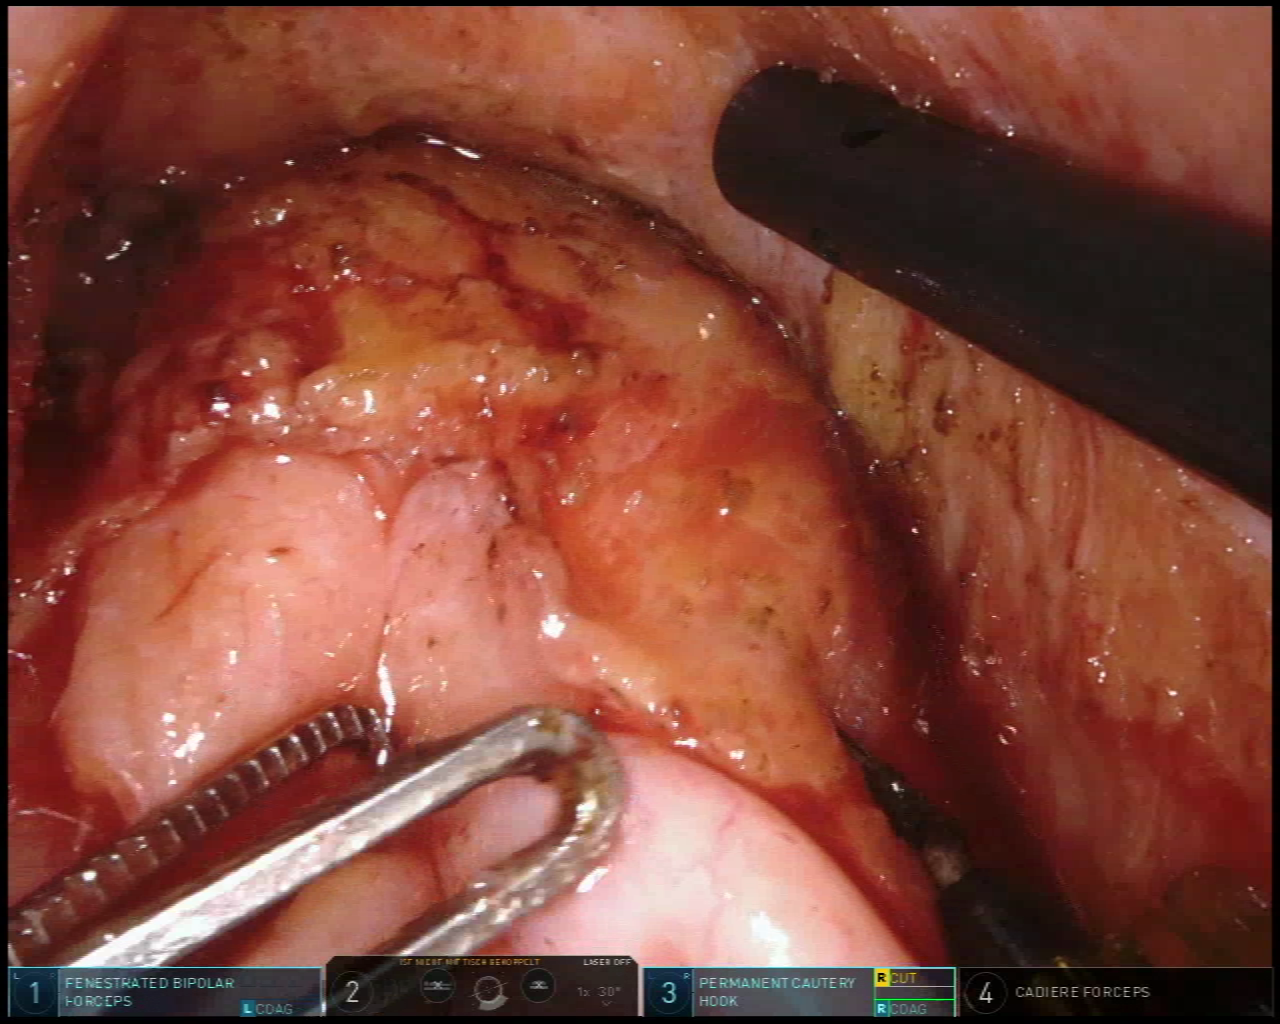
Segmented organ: vesicular_glands
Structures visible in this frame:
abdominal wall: no
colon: no
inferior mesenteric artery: no
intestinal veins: no
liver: no
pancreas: no
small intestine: no
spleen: no
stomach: no
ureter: no
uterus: no
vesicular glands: yes